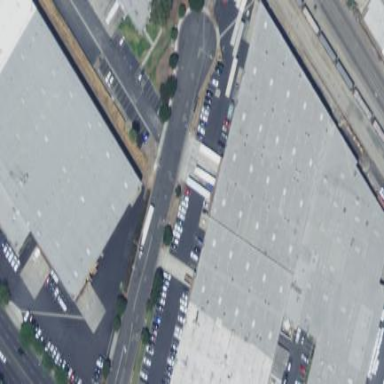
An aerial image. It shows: Warehouse building.